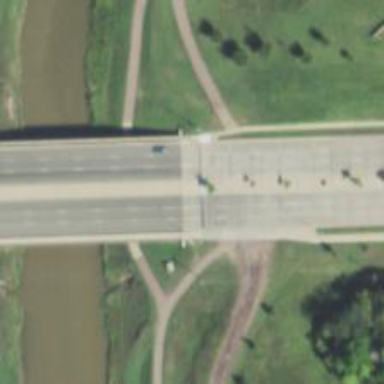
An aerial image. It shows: Bridge for cycleway.